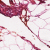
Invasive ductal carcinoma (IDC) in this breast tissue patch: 0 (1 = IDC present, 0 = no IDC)